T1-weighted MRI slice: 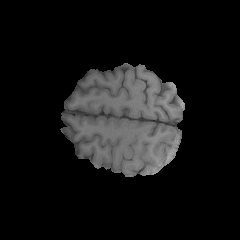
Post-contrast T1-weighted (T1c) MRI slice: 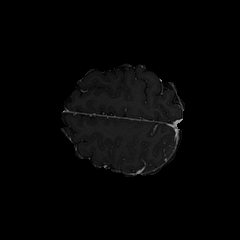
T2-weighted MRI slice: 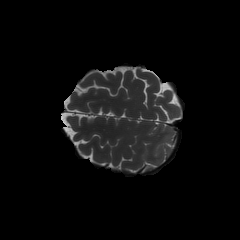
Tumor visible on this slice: yes